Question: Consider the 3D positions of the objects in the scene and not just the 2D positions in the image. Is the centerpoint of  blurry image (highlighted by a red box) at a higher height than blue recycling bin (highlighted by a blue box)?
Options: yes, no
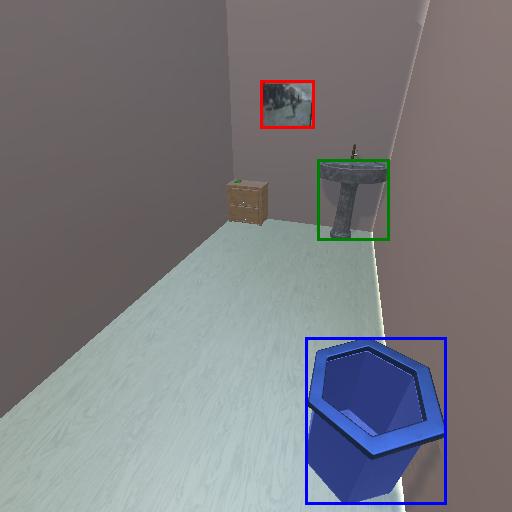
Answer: yes